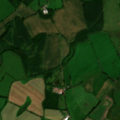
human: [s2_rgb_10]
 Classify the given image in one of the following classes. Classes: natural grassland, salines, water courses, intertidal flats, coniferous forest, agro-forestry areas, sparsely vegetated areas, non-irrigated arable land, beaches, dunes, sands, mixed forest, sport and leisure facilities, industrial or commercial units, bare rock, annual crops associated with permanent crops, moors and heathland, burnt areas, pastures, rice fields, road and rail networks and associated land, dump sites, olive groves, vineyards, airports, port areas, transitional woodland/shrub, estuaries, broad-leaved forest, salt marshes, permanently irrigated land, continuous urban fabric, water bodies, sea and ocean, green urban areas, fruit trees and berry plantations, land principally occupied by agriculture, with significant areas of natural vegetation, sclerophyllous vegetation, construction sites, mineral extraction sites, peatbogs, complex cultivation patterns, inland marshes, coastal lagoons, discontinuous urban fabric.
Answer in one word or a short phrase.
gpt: non-irrigated arable land, pastures, broad-leaved forest